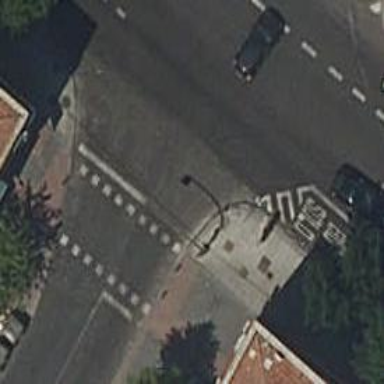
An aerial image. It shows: Crossing with zebra markings controlled by traffic signals.